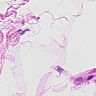
Metastatic tissue present: no